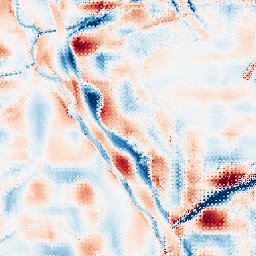
Category: wavelet
Decomposition family: wavelet_dwt
Decomposition parameters: wavelet: coif2
level: 5
Upsampling method: regularized
Upsampling parameters: scale: 2
lambda_reg: 0.1
Upsampling scale: 2